Question: Does anyone else have completely the wrong short-cut menu options in Access 2013 form design, when aligning controls?

If so, any idea how to make them read To left, to right, to bottom and to top, or whatever it is they should say?!
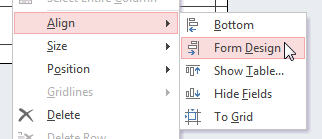
Answer: Yes, I have the same thing. I only noticed it recently, pretty sure it was ok at first. This is the most obvious one but there are other menu options mixed up too, e.g. the Show Table option in query design is labelled Toolbox. Using 32b office on 64b win 7. I don't know what caused it, can anyone shed any light?
Update - did some more searching and found the culprit, it is update KB2752093 released earlier this month. Removing the update sorts the problem. Microsoft, why have you not corrected this yet?